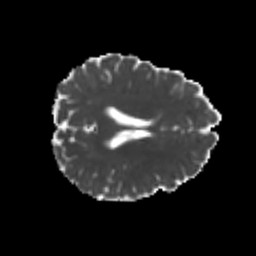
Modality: MD
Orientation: axial
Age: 21
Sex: female
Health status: healthy
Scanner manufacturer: philips
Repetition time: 7.387 s
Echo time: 0.08599 s